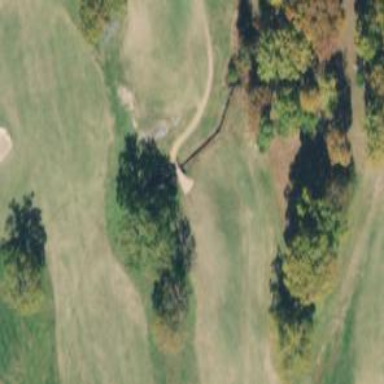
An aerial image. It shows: Service road used as golf cart path.